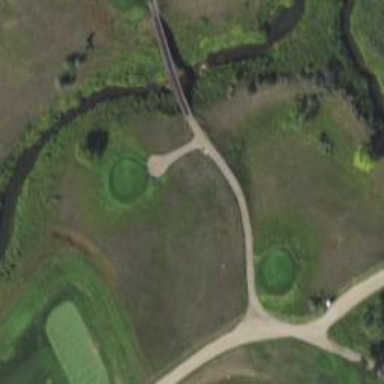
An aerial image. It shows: Path used for both walking and golf.